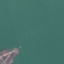
Land use / land cover: SeaLake